I will show an image sequence of human cooking. I have annotated the images with numbered circles. Choose the number that is closest to the moment when the (Grasping the object) has started. You are a five-time world champion in this game. Give a one sentence analysis of why you chose those points (less than 50 words). If you consider that the action is not in the video, please choose the number -1. Provide your answer at the end in a json file of this format: {"points": []}
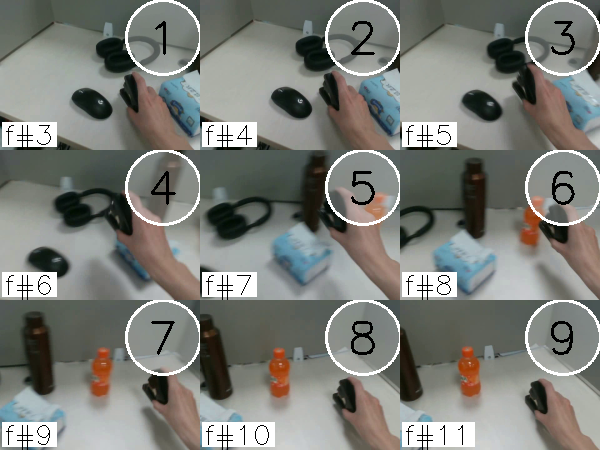
Frame 1 shows the clearest moment of hand-object contact.
{"points": [1]}